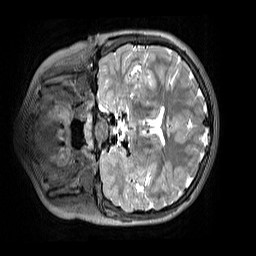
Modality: T2w
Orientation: coronal
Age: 9
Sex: female
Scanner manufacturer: siemens
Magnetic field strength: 3 T
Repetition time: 3.2 s
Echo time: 0.408 s